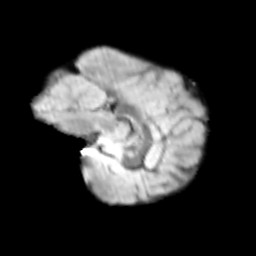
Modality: T2w
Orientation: sagittal
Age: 8
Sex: male
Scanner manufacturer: siemens
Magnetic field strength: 3 T
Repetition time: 3.8 s
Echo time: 0.07 s